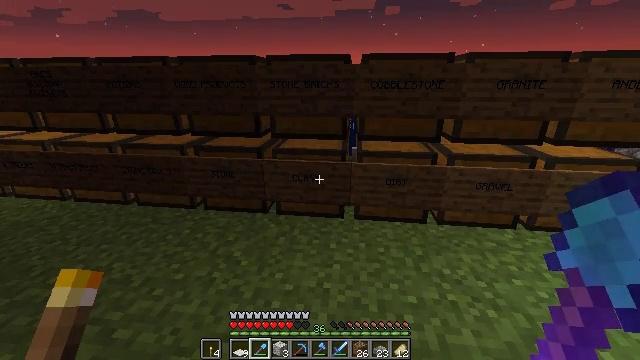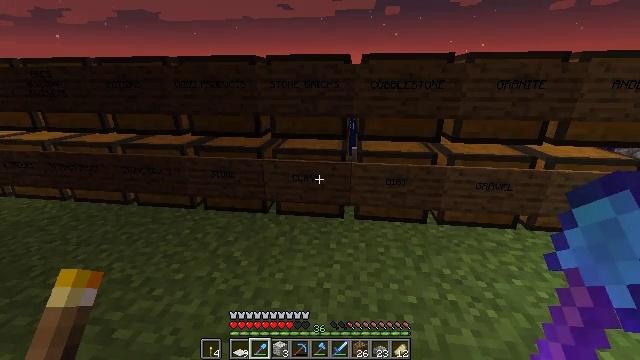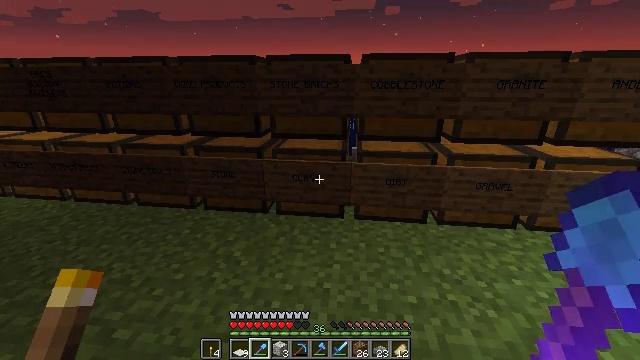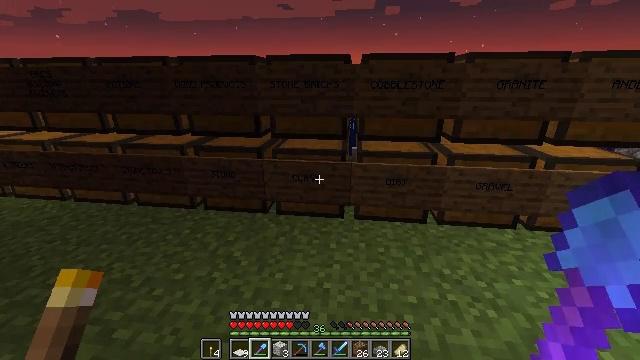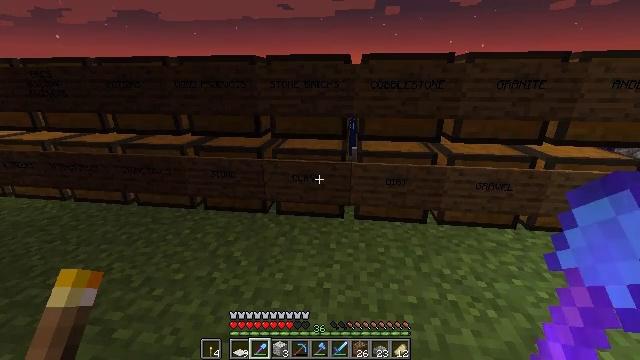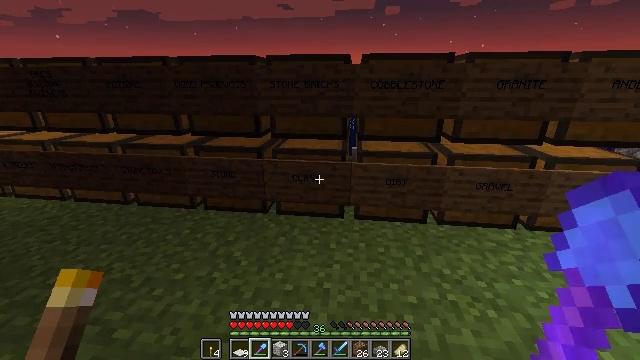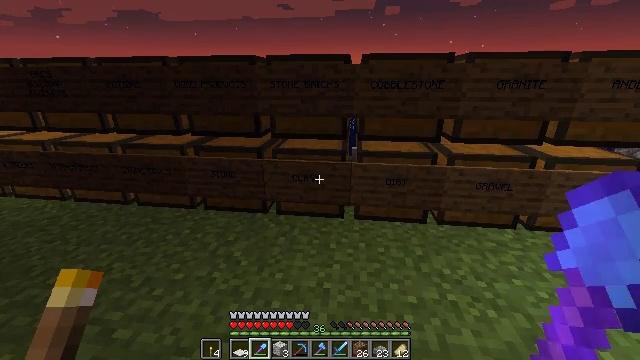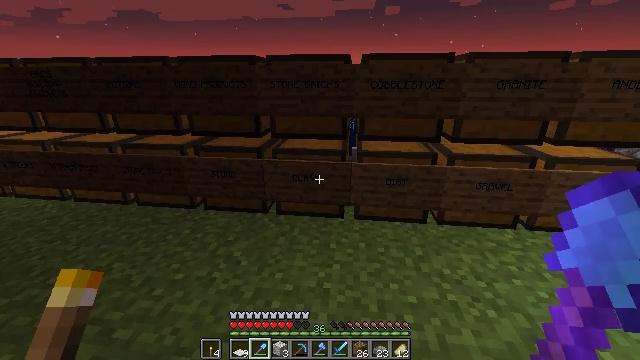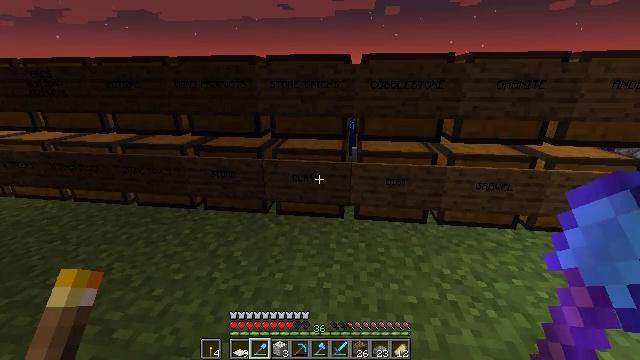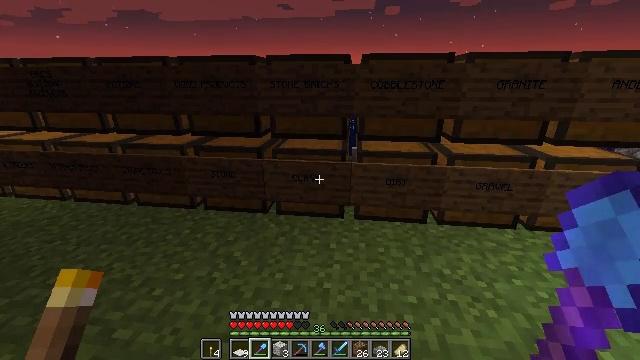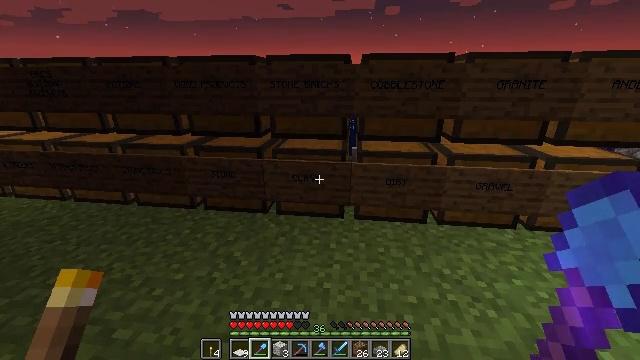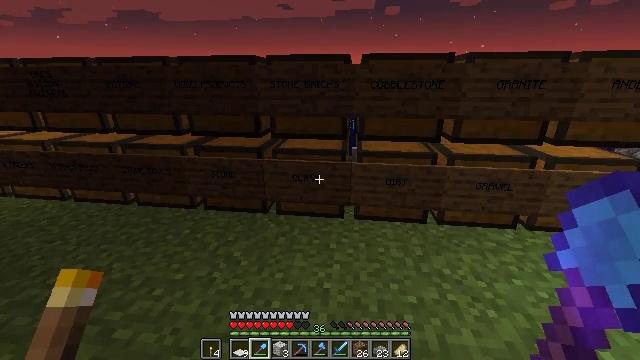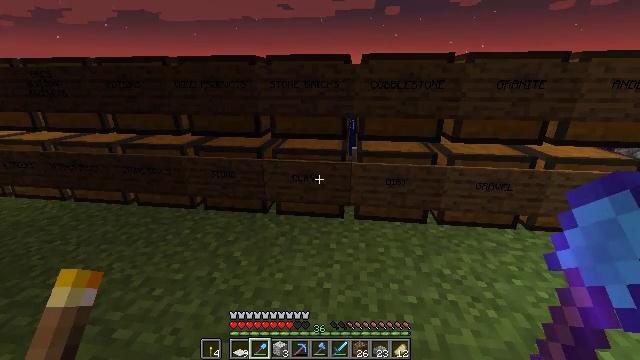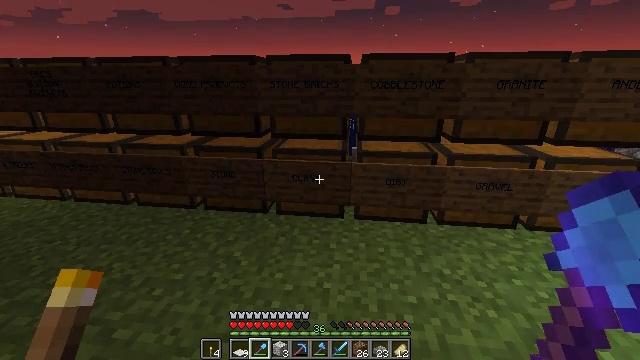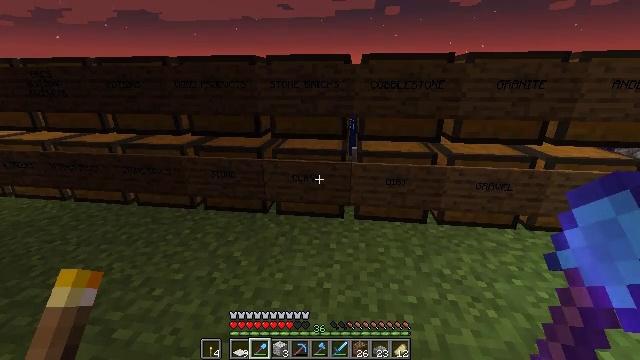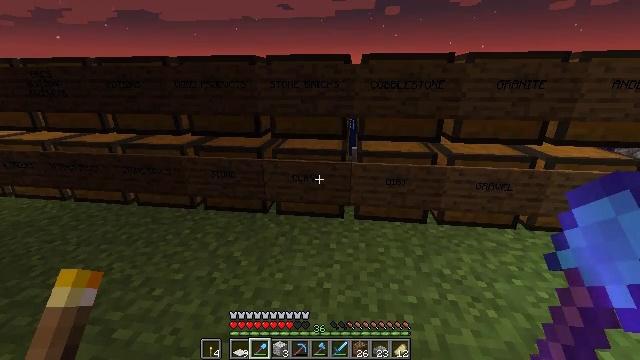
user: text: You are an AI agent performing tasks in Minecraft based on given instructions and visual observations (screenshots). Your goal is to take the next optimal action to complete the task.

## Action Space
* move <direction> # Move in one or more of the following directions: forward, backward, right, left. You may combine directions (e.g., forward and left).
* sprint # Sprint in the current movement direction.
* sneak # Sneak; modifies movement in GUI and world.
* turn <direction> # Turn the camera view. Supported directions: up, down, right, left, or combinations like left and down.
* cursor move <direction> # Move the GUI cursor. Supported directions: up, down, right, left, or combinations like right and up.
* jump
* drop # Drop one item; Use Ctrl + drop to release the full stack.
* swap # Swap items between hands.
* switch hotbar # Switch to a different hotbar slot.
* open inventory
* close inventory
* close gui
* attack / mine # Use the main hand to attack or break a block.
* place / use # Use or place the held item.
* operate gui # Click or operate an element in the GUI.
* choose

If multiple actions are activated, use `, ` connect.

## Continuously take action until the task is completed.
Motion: motion action
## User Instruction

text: Drop a stone shovel.
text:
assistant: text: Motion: no_op
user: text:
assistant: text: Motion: no_op
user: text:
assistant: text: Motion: no_op
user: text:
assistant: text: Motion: no_op
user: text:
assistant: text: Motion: no_op
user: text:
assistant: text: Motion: no_op
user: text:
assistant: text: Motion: no_op
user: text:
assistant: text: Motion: no_op
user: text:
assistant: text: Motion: no_op
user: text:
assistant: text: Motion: no_op
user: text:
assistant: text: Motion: no_op
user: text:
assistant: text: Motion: no_op
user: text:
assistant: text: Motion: no_op
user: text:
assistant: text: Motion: no_op
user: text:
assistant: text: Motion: no_op
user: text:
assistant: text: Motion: no_op
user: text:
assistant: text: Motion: no_op
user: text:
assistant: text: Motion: no_op
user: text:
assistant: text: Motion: no_op
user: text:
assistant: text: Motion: no_op
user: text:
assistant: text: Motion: move left
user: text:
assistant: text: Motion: move left
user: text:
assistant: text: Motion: move left
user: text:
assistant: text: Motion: move left, turn right and up
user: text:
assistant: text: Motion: move left, turn right and up
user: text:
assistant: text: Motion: move left
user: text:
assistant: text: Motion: move left
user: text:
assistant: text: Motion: move left
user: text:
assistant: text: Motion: move forward and move left
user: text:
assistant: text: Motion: move forward and move left